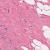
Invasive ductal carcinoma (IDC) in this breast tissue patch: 0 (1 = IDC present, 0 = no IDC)